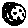
Label: moon